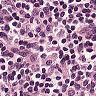
Metastatic tissue present: no